Question: I am working on an optimization problem in which my choice variable (to build or not) is a binary variable. The photo attached shows the optimal build choices (solved using Solver in Excel).
I am trying to replicate this problem in R. Minimizing the sum of expected value (EV) with the budget constraint <= 30 and build choices as the choice variable.
The problem is that EV changes with the given combination of build decisions. The general formula for it is:
EV = probability of fire (p)*Damage(when there is a fire) + (1-p)*Damage (no fire) + Cost (K).
Damage is 0 when there is no fire. High damage when there is a fire and the plot does not have a tower and low damage when the plot has a tower built on it.
So EV = p*Damage(fire state) + Cost

Plot i: Ten plots of land (size or other attributes do not matter).
H: High damage. High damage only if there is no build decision.
L: Low damage. Low damage if we chose to build a tower in a given plot.
p: Probability of fire.
K: Cost of building watch tower.
Given B profile: B is a binary variable. B=1 signifies we chose to built in the given plot. EV(B=1): Expected value if we chose to build. EV(B=0): Expected value if we do not build. EV: Final expected value. If we build, EV = EV(B=1) else EV = EV(B=0). Budget constraint: If we build, it is equal to the cost of building, else it is 0.
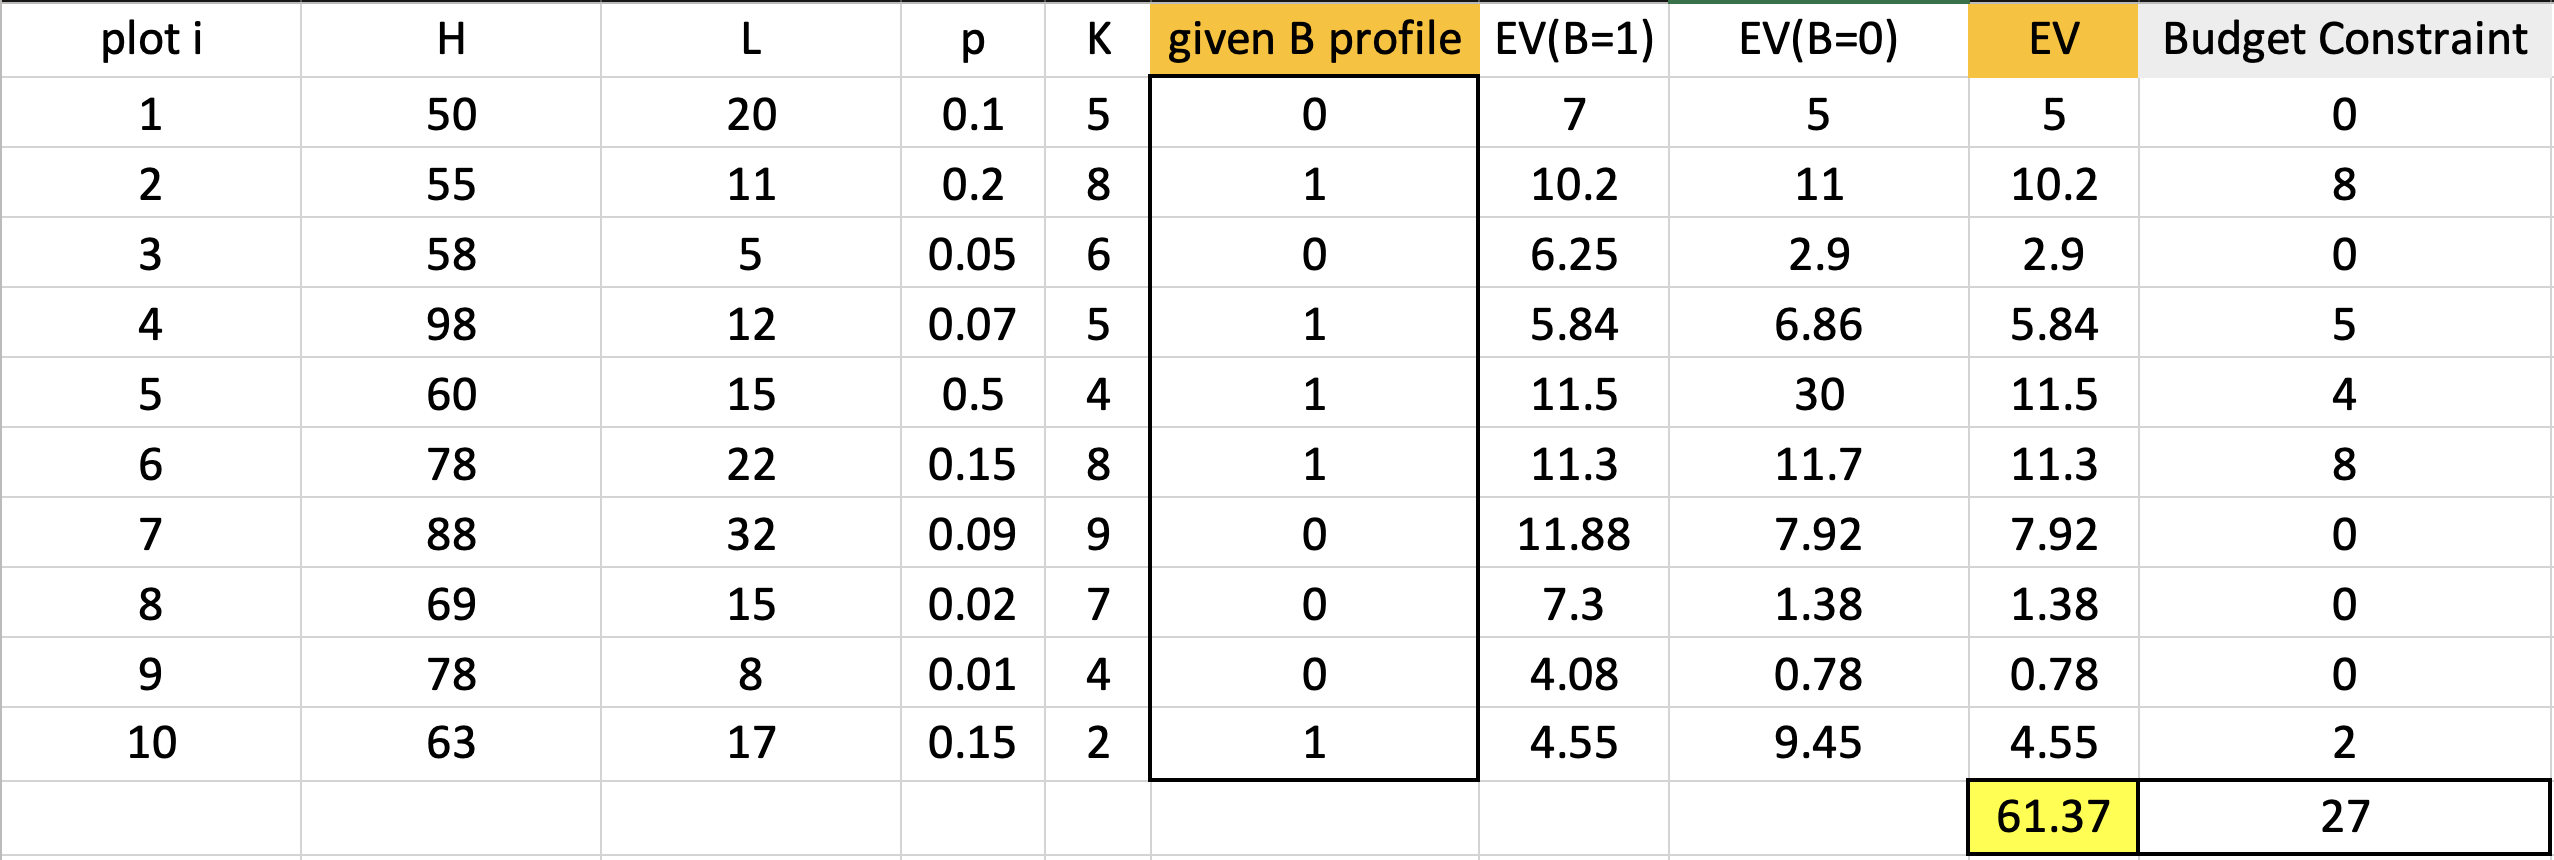
Answer: You can express your problem as binary linear one by having two variables for each row. Those pair of varibles are connected in following way:
- - -
'''
data <- data.frame(
H = c(50, 55, 58, 98, 60, 78, 88, 69, 78, 63),
L = c(20, 11, 5, 12, 15, 22, 32, 15, 8, 17),
p = c(0.1, 0.2, 0.05, 0.07, 0.5, 0.15, 0.09, 0.02, 0.01, 0.15),
K = c(6, 8, 6, 5, 4, 8, 9, 7, 4, 2)
)
data$EV1 <- data$L * data$p + data$K
data$EV0 <- data$H * data$p
'''
'''
library(lpSolve)
n <- nrow(data)
total_budget <- 30
res <- lp(
direction = "min",
objective = c(data$EV1, data$EV0),
const.mat = rbind(c(data$K, rep(0, n)), cbind(diag(n), diag(n))),
const.dir = c("<=", rep("=", n)),
const.rhs = c(total_budget, rep(1, n)),
all.bin = TRUE
)
res$solution[seq_len(n)]
[1] 0 1 0 1 1 1 0 0 0 1
res$objval
[1] 61.37
sum(data$K[res$solution[seq_len(n)] == 1])
[1] 27
'''
where 'total_budget' is upper limit on your budget.